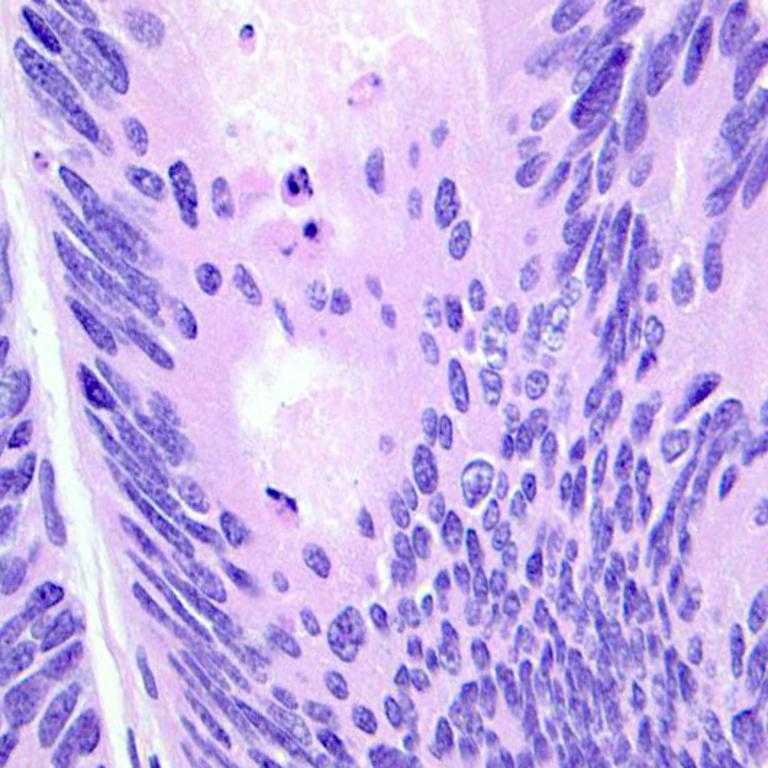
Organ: colon
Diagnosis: adenocarcinomas